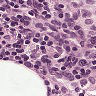
Metastatic tissue present: no